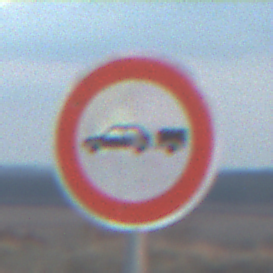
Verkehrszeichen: VerbotPersonenkraftwagenMitAnhaenger
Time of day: SunriseSunset
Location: Outdoor (Beach)
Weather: PartlyCloudy
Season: NotSpecified
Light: Natural